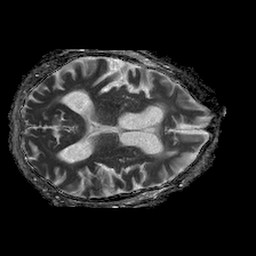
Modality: ADC
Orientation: axial
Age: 88
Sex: male
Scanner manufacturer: philips
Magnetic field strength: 1.5 T
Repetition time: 4.6 s
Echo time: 0.08631 s